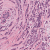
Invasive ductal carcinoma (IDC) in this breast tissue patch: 1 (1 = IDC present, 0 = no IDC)